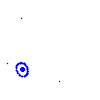
Particle: pion